Field crop: maize
Growth stage: 2
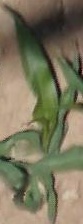
Species: maize